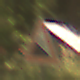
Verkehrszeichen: Gefaelle10
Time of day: Midday
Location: Outdoor (Nature)
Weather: PartlyCloudy
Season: NotSpecified
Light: Natural